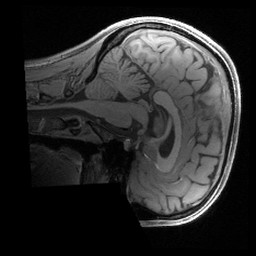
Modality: T1w
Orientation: sagittal
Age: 26
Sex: female
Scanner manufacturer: siemens
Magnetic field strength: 3 T
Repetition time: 2.4 s
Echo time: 0.00241 s